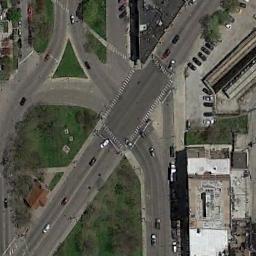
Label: intersection